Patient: sex F, age 63
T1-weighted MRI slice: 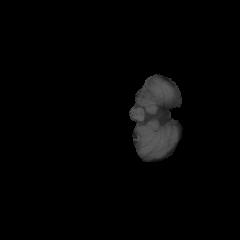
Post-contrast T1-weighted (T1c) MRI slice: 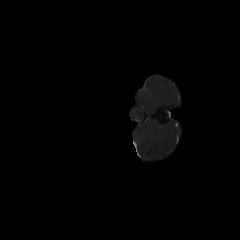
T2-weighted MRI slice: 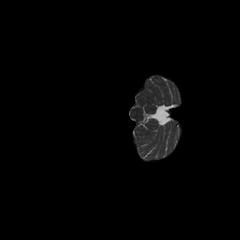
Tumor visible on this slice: no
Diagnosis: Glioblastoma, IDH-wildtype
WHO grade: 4